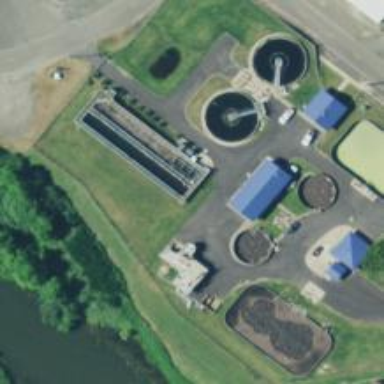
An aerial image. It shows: Wastewater plant.